Question: I'm currently using the following code to build a 'ComboBox' control with flag images and canadian province names. However the images are not showing up in the control. I have tested the binding and it generated the location properly, but the image just doesn't come up in the control.
Not sure what is wrong here any help would be appreciated
'''
<ComboBox x:Name="cb_Provinces" Text="Province"SelectionChanged="ComboBox_SelectionChanged" SelectedValuePath="ProvinceCode" ItemsSource="{Binding Provinces, RelativeSource={RelativeSource AncestorType={x:Type UserControl}}}">
<ComboBox.ItemTemplate>
<DataTemplate >
<StackPanel>
<StackPanel x:Name="stk_ComboTemplate" Orientation="Horizontal" HorizontalAlignment="Left">
<Image Width="25" Margin="10" Source="{Binding ProvinceCode, StringFormat=/CanadaTreeSvc.Interface;component/Resources/img/flags/\{0\}.gif}" />
<TextBlock Text="{Binding ProvinceName}"/>
</StackPanel>
<TextBlock FontSize="10" Foreground="Gray" Text="{Binding ProvinceCode, StringFormat=/CanadaTreeSvc.Interface;component/Resources/img/flags/\{0\}.gif}"/>
</StackPanel>
</DataTemplate>
</ComboBox.ItemTemplate>
'''

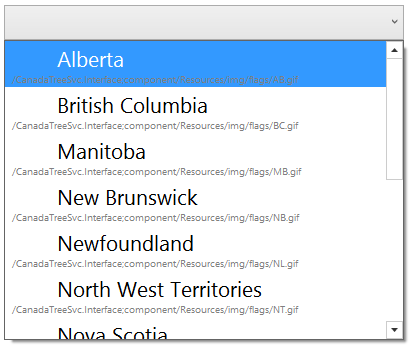
Answer: 'StringFormat' only works if the target is of type 'String'.
Because 'Image' 'Source' is of type 'Uri' the 'StringFormat' will never be used in the 'Binding'
The best option would be to make a 'IValueConverter' to format the 'string' and return it to the 'Image' 'Source' property.
Example:
'''
public class ProvinceNameToImageSourceConverter : IValueConverter
{
public object Convert(object value, Type targetType, object parameter, CultureInfo culture)
{
return string.Format("/CanadaTreeSvc.Interface;component/Resources/img/flags/\{0\}.gif", value);
}
public object ConvertBack(object value, Type targetTypes, object parameter, System.Globalization.CultureInfo culture)
{
return null;
}
}
'''
Usage:
'''
<Window.Resources>
<local:ProvinceNameToImageSourceConverter x:Key="ImageConverter" />
</Window.Resources>
..................
<Image Source="{Binding ProvinceCode, Converter={StaticResource ImageConverter}}" />
'''